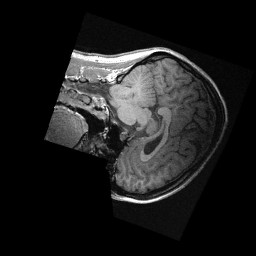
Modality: T1w
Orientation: sagittal
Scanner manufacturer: ge
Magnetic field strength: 3 T
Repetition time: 0.007256 s
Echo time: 0.002564 s